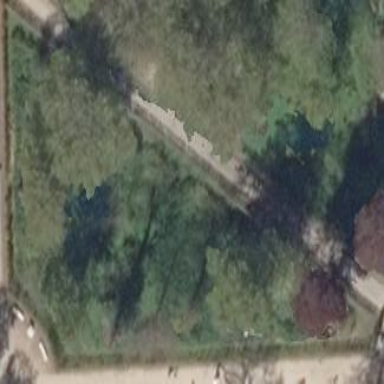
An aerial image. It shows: Mixed woodland area with hedge barrier.